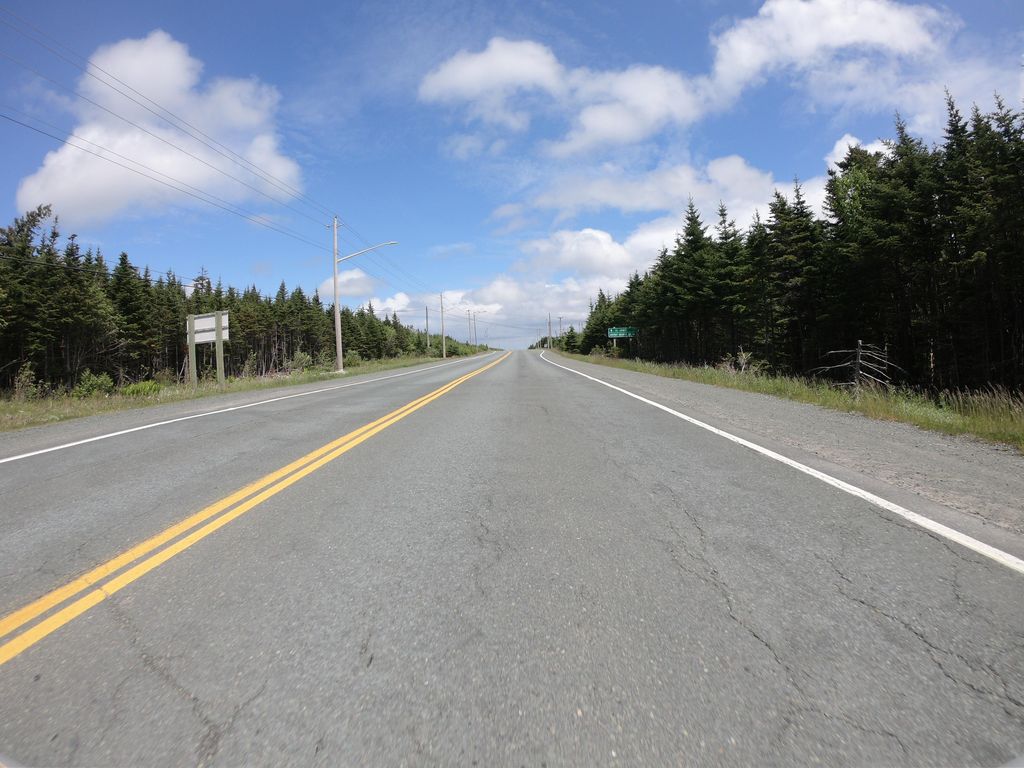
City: st_johns